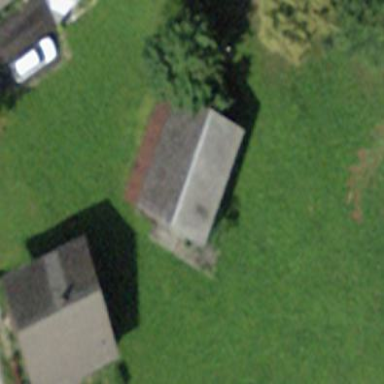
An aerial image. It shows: Barn.